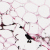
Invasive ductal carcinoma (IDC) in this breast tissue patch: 0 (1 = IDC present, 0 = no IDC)